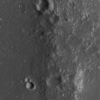
Label: not_dusty